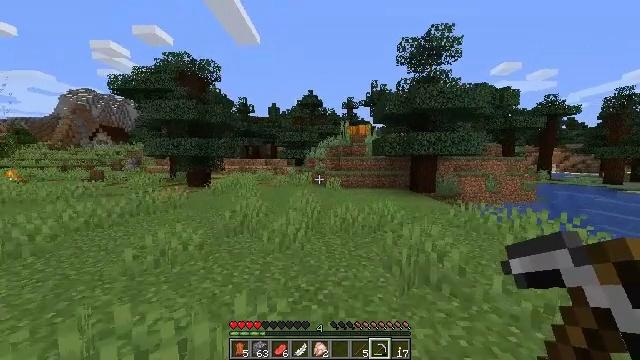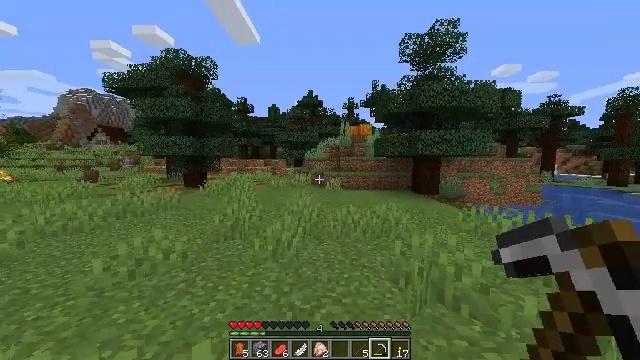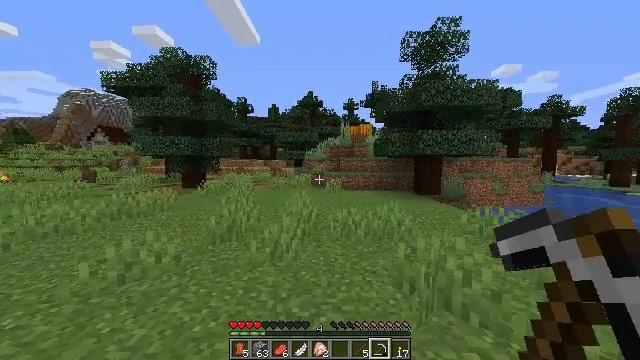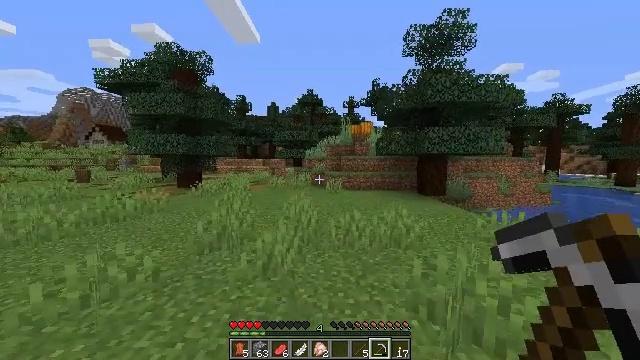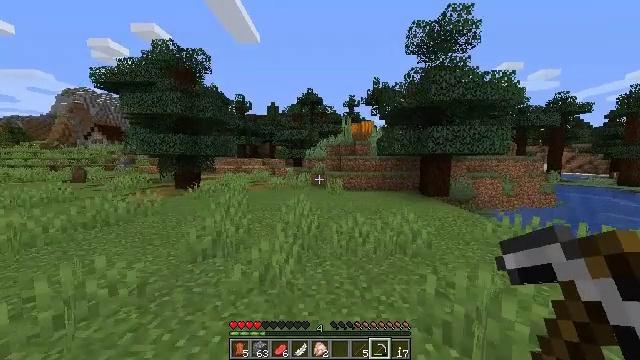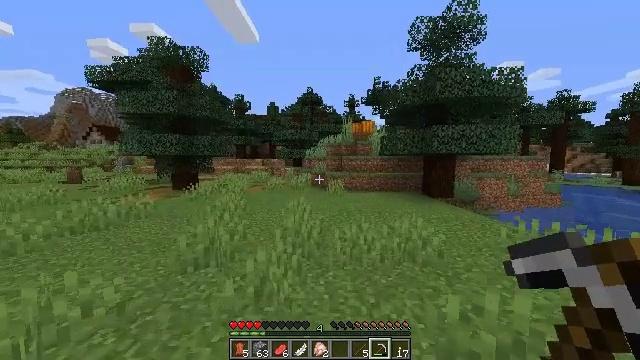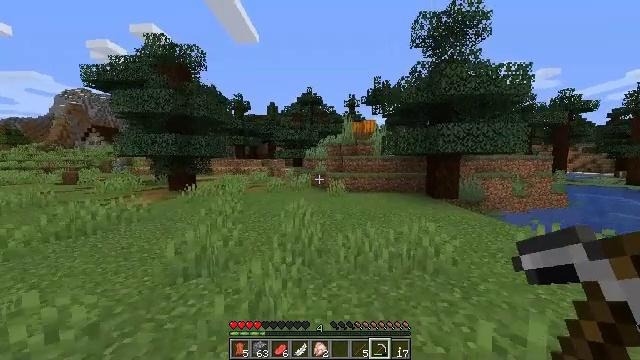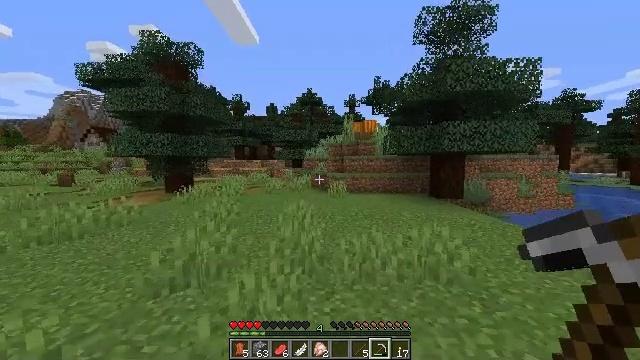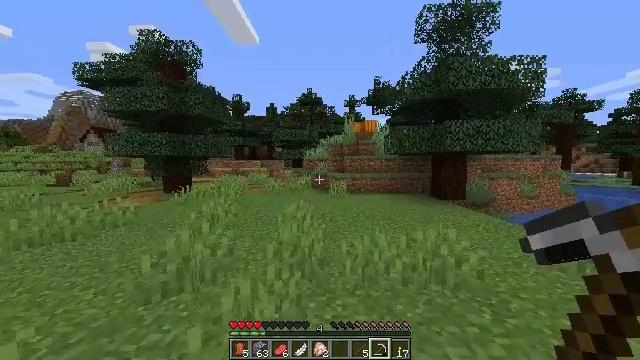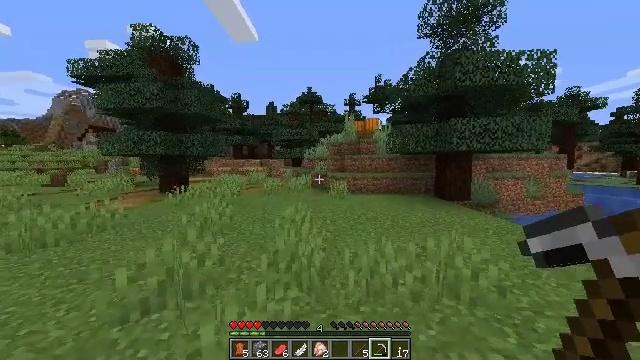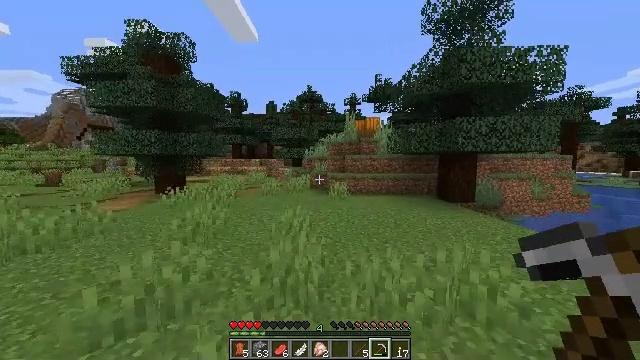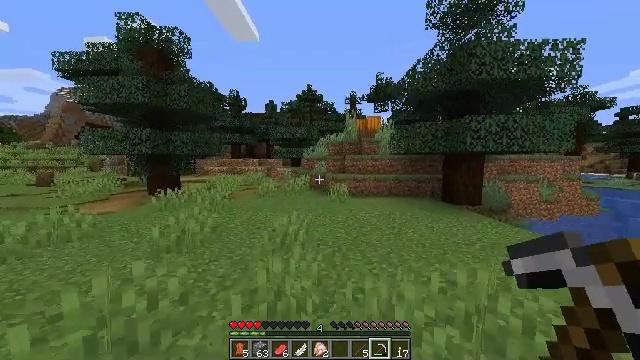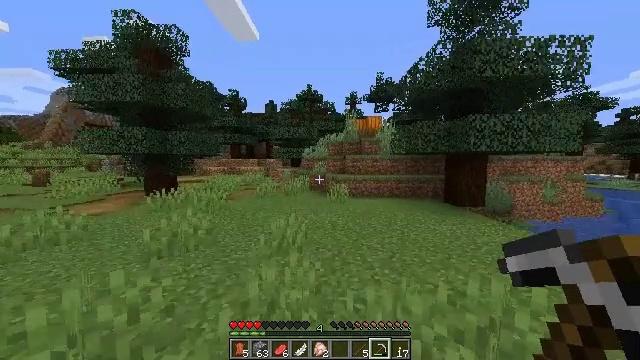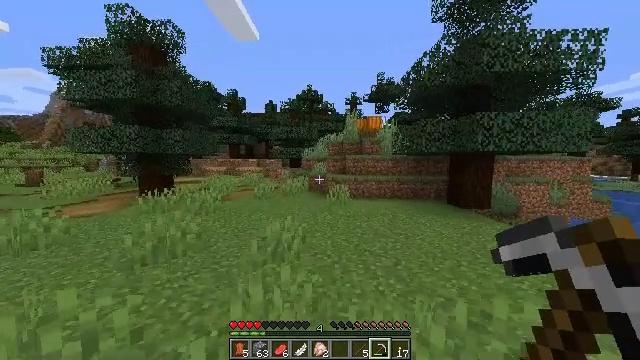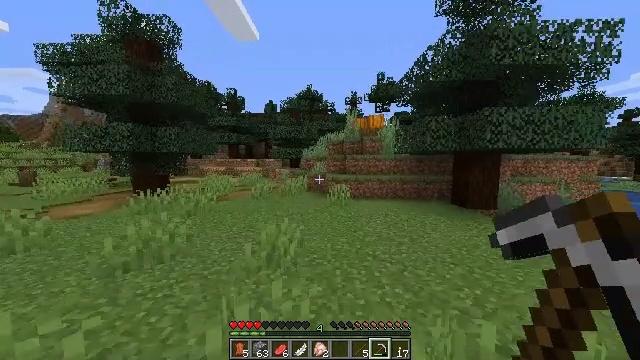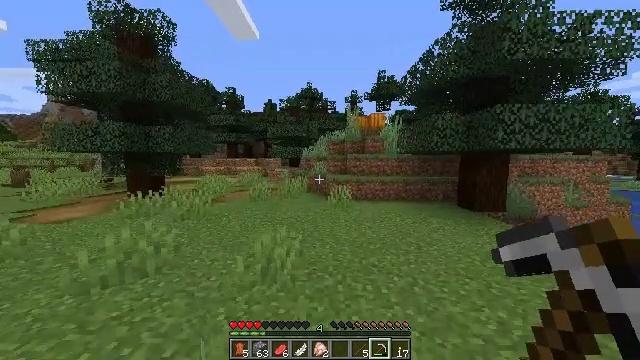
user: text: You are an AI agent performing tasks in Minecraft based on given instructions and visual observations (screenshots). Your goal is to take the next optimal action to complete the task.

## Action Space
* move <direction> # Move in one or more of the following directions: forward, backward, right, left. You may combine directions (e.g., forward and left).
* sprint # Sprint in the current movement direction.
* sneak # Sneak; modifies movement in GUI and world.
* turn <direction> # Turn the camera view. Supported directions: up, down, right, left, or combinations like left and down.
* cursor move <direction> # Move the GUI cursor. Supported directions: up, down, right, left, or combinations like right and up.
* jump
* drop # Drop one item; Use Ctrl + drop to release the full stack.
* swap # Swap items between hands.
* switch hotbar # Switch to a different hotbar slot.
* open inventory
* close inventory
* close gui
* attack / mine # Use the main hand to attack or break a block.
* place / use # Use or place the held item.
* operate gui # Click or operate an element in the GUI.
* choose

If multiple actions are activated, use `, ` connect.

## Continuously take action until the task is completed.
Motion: motion action
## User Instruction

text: Mine the attached pumpkin stem.
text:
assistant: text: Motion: move forward
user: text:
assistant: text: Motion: move forward
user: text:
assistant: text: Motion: move forward
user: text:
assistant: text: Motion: move forward
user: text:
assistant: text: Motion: move forward
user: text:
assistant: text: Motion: move forward
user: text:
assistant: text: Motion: move forward
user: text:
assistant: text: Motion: move forward
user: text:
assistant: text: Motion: move forward
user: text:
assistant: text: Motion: move forward
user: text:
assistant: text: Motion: move forward
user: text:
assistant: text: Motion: move forward
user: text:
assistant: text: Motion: move forward
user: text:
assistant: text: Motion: move forward
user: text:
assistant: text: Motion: move forward
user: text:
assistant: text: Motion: move forward
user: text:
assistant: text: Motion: move forward
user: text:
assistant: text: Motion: move forward
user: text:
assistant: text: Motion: move forward
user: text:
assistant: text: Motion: move forward
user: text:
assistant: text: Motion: move forward
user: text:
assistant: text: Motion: move forward
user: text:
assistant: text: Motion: move forward
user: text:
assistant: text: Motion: move forward
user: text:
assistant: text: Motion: move forward
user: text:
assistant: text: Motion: move forward
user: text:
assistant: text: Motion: move forward
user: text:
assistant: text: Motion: move forward
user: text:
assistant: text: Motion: move forward
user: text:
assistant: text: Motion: move forward and move right